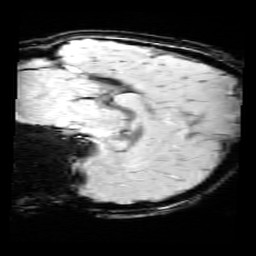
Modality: SWI
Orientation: sagittal
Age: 9
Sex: male
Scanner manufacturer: siemens
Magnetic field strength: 3 T
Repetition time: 0.027 s
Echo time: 0.02 s